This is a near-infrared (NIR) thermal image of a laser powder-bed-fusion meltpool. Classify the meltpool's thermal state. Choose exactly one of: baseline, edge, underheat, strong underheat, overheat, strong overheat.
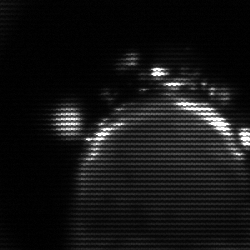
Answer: edge